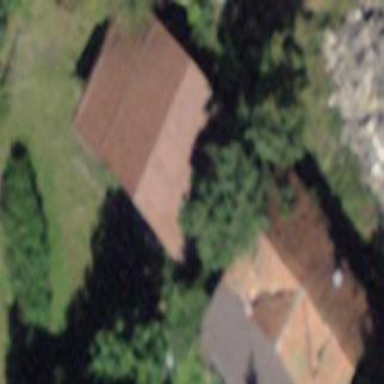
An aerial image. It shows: Barn.